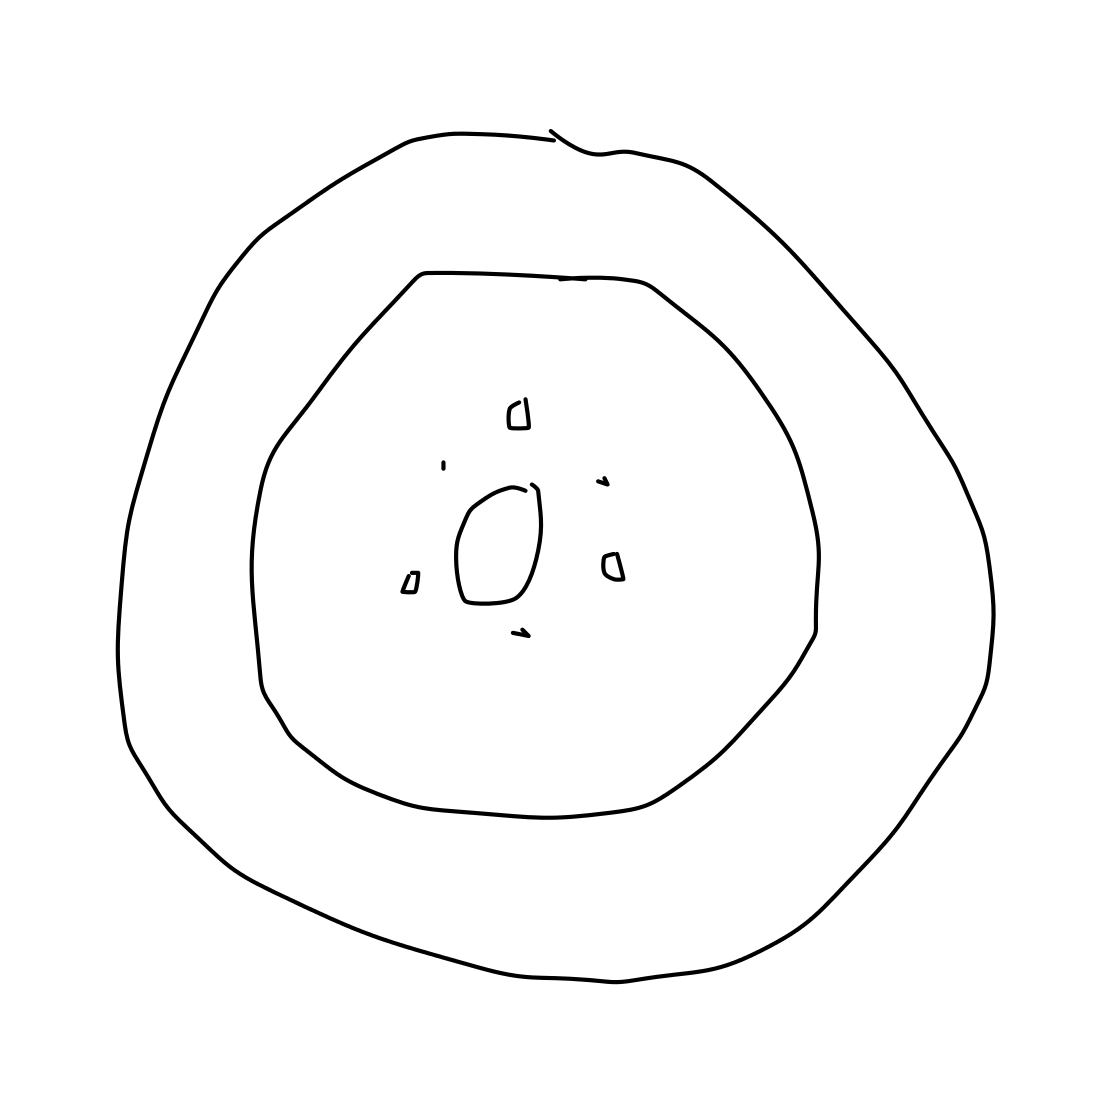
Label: wheel